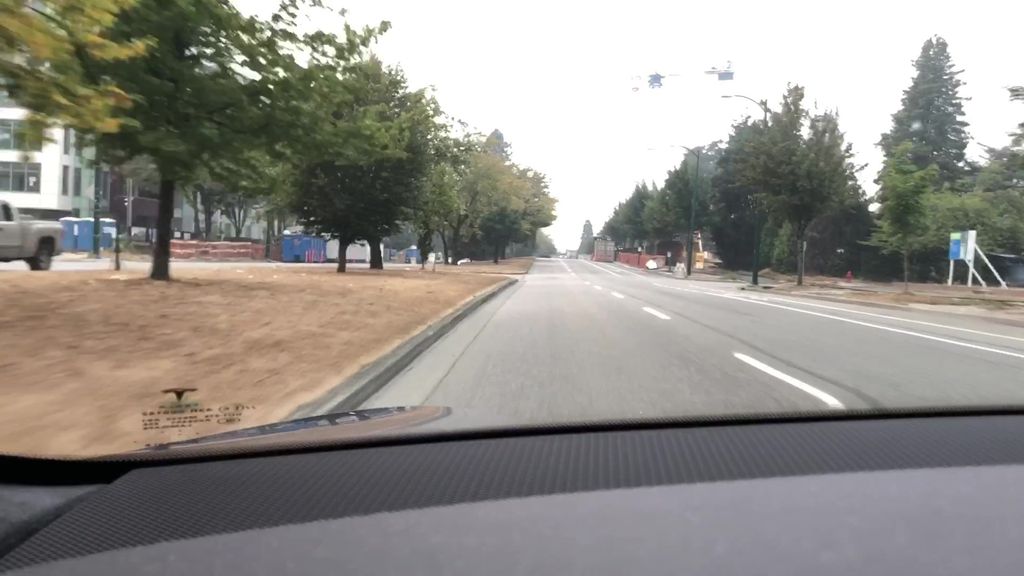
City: vancouver